Question: I am new R user. I tried to add legend of mean data of df_summary1 and df_summary2 with title "RCP4.5" and "RCP8.5" in my ggplot but fail. Can any one help me on this. Thanks in advance.
'''
ggplot()+
geom_line(data=df_tidy1, aes(x=date, y=Ratio, group=Cell), color="grey") +
geom_line(data=df_tidy2, aes(x=date, y=Ratio, group=Cell), color="grey")+
geom_line(data = df_summary1, aes(x = date, y=mean), color = "red") +
geom_line(data = df_summary2, aes(x = date, y=mean), color = "blue")+
geom_ribbon(data =df_summary1, aes(x= date, ymin=CI_lower, ymax=CI_upper) ,fill="blue", alpha=0.2)+
geom_ribbon(data =df_summary2,aes(x= date, ymin=CI_lower, ymax=CI_upper) ,fill="grey", alpha=0.2)+
xlab("data") + ylab("Average temperature")
'''
Here is the graph

the df_tidy1 look like:
'''
data.frame(stringsAsFactors=FALSE,
date = c("1980-01-01", "1981-01-01", "1982-01-01", "1983-01-01",
"1984-01-01", "1985-01-01"),
Cell = c("Acsess.4.5", "Acsess.4.5", "Acsess.4.5", "Acsess.4.5",
"Acsess.4.5", "Acsess.4.5"),
Ratio = c(29.8715846994536, 29.5917808219178, 29.7479452054795,
30.2602739726027, 29.266393442623, 29.5342465753425)
)
'''
the df_summary look like
'''
data.frame(
date = c("1980-01-01", "1981-01-01", "1982-01-01", "1983-01-01",
"1984-01-01", "1985-01-01"),
n = c("5", "5", "5", "5", "5", "5"),
mean = c("29.8715846994536", "29.5917808219178", "29.7479452054795",
"30.2602739726027", "29.266393442623", "29.5342465753425"),
sd = c("0", "0", "0", "0", "0", "0"),
sem = c("0", "0", "0", "0", "0", "0"),
CI_lower = c("29.8715846994536", "29.5917808219178", "29.7479452054795",
"30.2602739726027", "29.266393442623", "29.5342465753425"),
CI_upper = c("29.8715846994536", "29.5917808219178", "29.7479452054795",
"30.2602739726027", "29.266393442623", "29.5342465753425")
)
'''
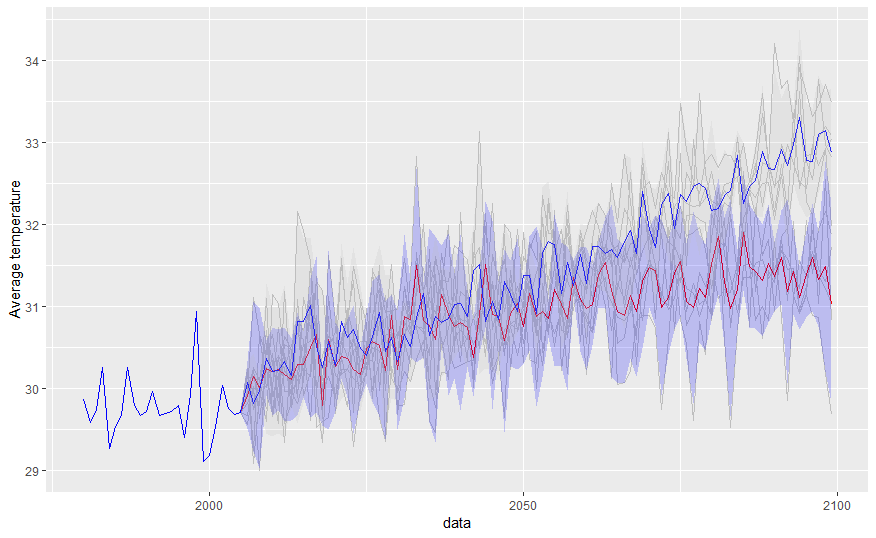
Answer: You didn't provide 'df_tidy2' and 'df_summary2' but this should give you a good start
'''
library(tidyverse)
ggplot() +
geom_line(data = df_tidy1, aes(x = date, y = Ratio, group = Cell), color = "grey") +
# geom_line(data = df_tidy2, aes(x = date, y = Ratio, group = Cell), color = "grey") +
geom_line(data = df_summary1, aes(x = date, y = mean, color = "RCP4.5")) +
# geom_line(data = df_summary2, aes(x = date, y = mean, color = "blue")) +
geom_ribbon(data = df_summary1, aes(x = date, ymin = CI_lower, ymax = CI_upper),
fill = "blue", alpha = 0.2) +
# geom_ribbon(data = df_summary2, aes(x = date, ymin = CI_lower, ymax = CI_upper), fill = "grey", alpha = 0.2) +
xlab("Date") +
ylab("Average temperature") +
scale_color_manual("Legend", values = c("blue")) +
scale_x_date(expand = c(0, 0), date_breaks = '18 months', date_labels = "%b-%Y") +
theme_classic(base_size = 14)
'''

<URL>